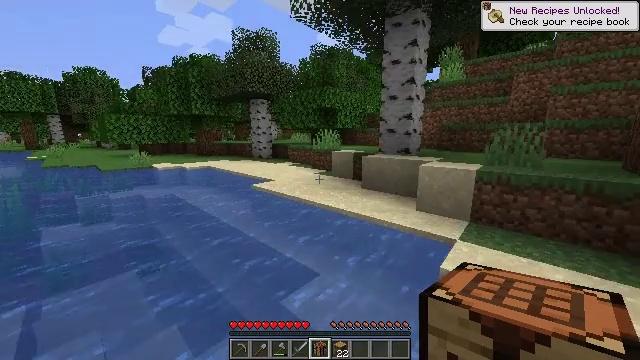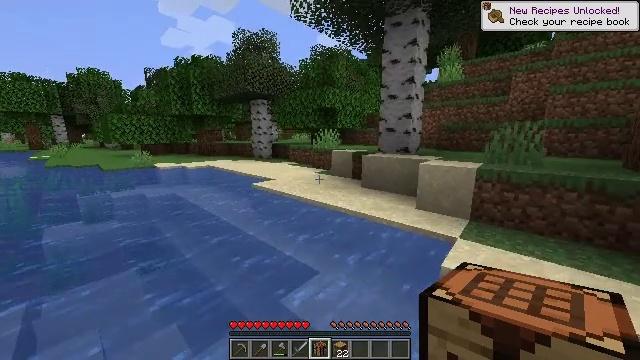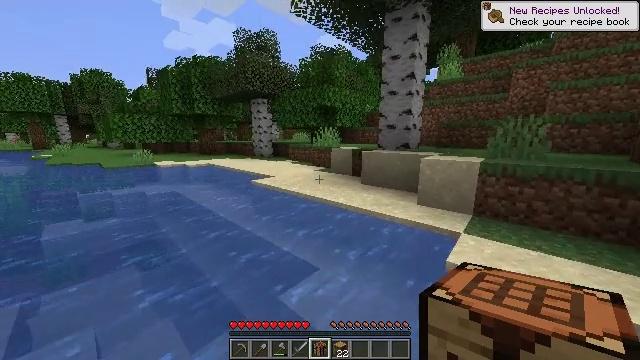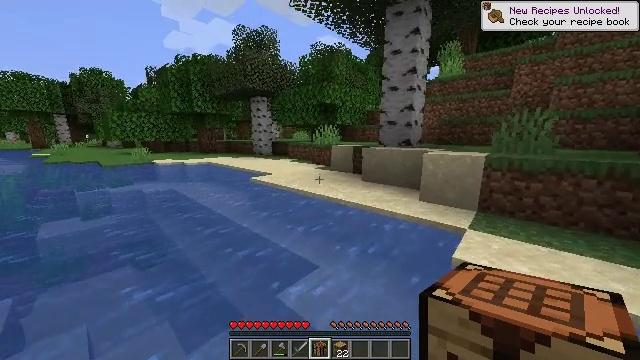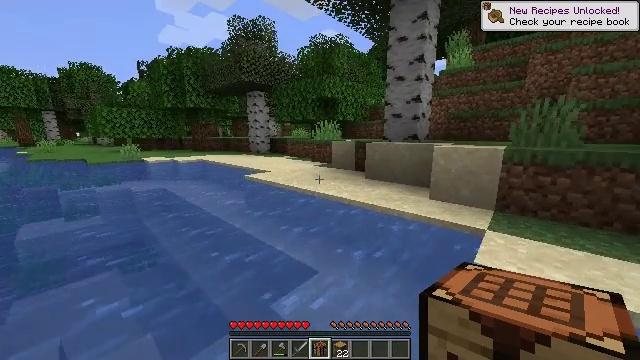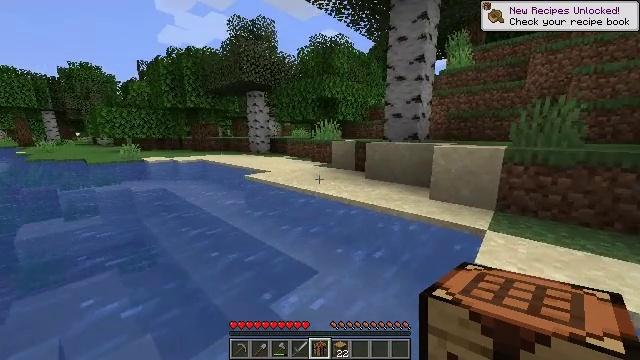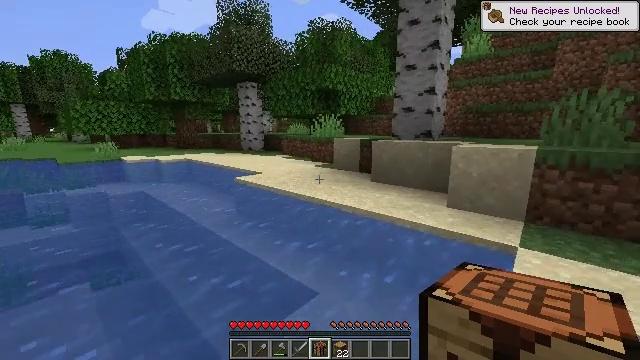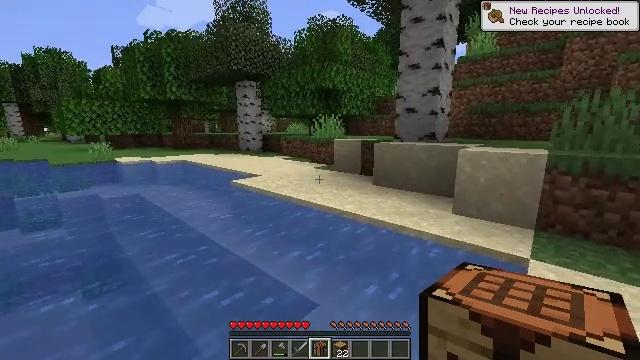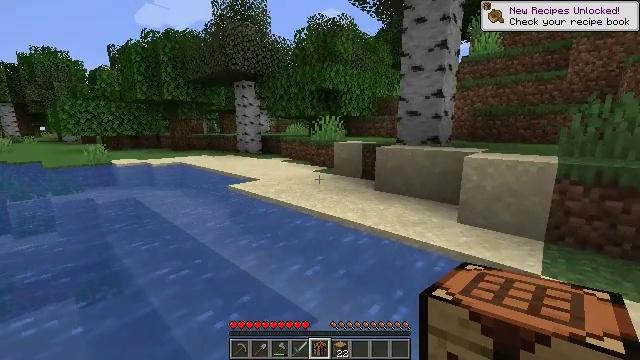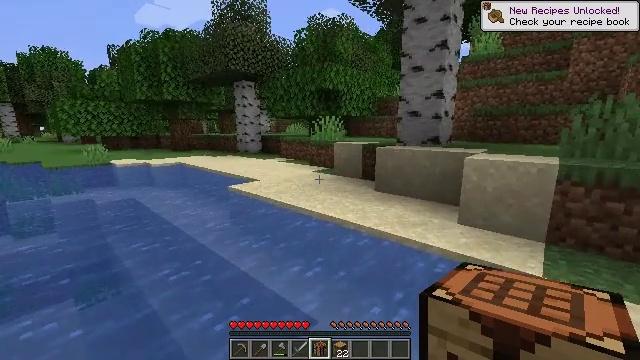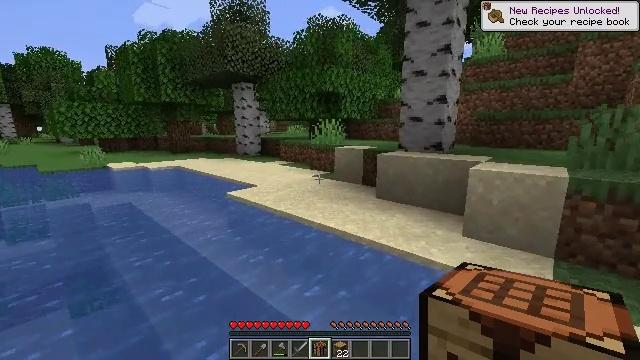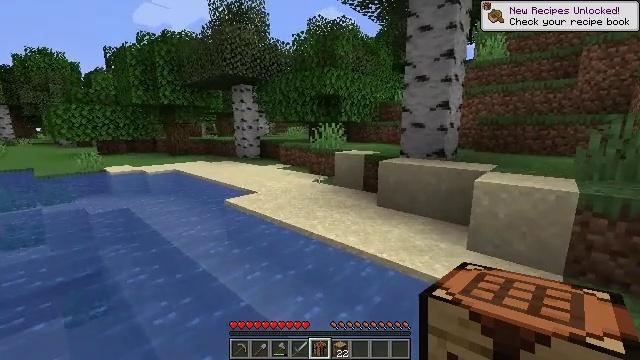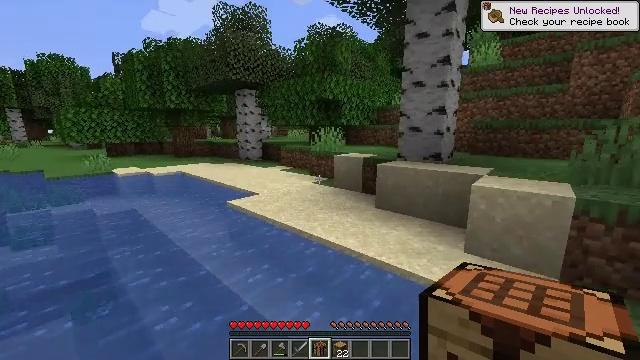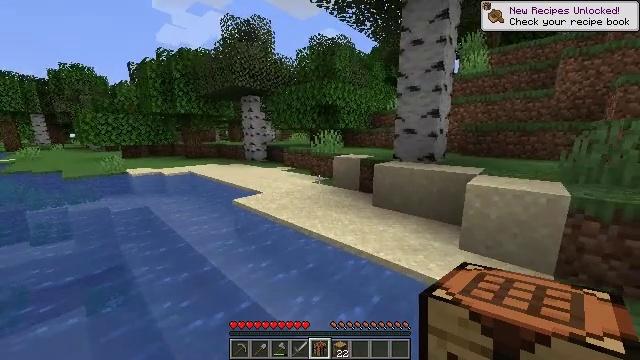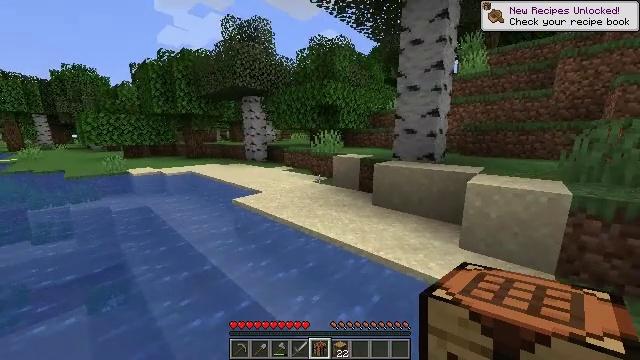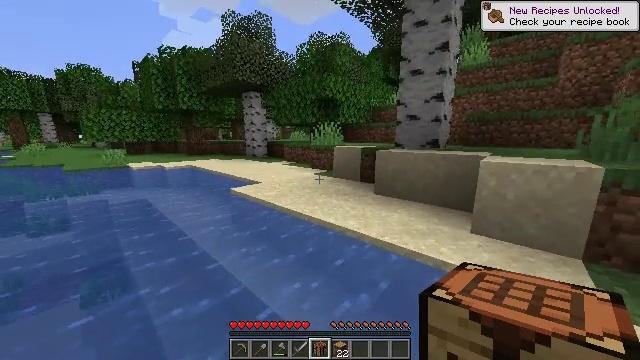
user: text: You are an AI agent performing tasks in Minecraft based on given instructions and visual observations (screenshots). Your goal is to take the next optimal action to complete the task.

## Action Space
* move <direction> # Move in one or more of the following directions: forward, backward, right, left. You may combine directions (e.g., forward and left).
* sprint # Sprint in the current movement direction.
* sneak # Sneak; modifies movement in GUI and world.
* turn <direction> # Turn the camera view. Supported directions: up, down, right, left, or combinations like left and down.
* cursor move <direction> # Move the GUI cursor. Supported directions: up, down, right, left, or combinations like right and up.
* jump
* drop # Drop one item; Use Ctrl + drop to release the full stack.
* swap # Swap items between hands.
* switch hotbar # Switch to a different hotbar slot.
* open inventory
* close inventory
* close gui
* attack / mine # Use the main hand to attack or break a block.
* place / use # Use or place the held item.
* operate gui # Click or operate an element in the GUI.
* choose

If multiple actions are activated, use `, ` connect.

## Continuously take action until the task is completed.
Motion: motion action
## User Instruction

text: Gather materials from the sweet berry bush.
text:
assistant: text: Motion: move forward, sprint, jump
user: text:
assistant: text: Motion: move forward, sprint, jump
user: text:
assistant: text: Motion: move forward, sprint, jump
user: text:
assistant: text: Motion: move forward, sprint, jump
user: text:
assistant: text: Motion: move forward, sprint, jump
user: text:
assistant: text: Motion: move forward, sprint, jump
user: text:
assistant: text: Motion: move forward, sprint, jump
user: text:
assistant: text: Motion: move forward, sprint, jump
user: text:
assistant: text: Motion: move forward, sprint, jump
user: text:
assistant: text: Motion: move forward, sprint, jump
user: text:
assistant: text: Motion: move forward, sprint, jump
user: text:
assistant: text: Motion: move forward, sprint, jump
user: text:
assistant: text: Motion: move forward, sprint, jump
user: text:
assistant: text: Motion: move forward, sprint, jump
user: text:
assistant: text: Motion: move forward, sprint, jump
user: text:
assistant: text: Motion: move forward, sprint, jump
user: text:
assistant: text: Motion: move forward, sprint, jump
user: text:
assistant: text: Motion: move forward, sprint, jump
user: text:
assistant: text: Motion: move forward, sprint, jump
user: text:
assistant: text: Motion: move forward, sprint, jump
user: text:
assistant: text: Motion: move forward, sprint, jump
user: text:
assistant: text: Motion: move forward, sprint, jump
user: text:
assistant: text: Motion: move forward, sprint, jump
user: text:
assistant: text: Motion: move forward, sprint, jump
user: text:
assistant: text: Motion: move forward, sprint, jump
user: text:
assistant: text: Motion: move forward, sprint, jump
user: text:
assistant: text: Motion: move forward, sprint, jump
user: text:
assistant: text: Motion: move forward, sprint, jump
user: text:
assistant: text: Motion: move forward, sprint, jump
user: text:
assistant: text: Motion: move forward, sprint, jump